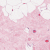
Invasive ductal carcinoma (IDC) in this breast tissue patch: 0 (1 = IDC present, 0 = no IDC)